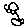
Label: flower